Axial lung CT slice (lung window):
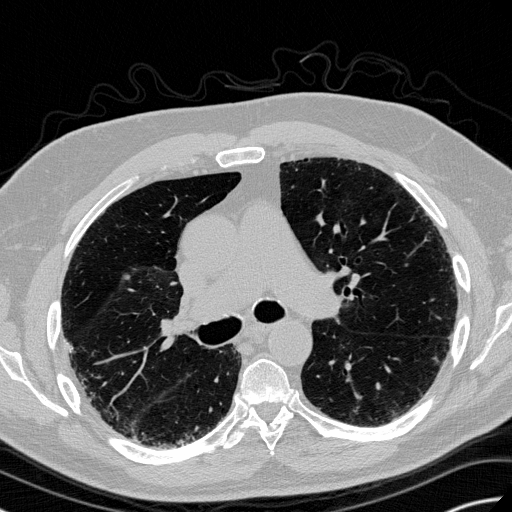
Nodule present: no